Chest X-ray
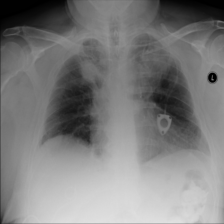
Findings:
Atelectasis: negative
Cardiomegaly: negative
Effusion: negative
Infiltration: negative
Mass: negative
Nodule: negative
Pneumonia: negative
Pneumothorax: negative
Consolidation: negative
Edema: negative
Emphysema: negative
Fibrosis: negative
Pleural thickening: negative
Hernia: negative